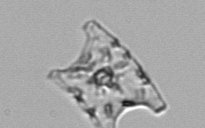
Label: Eucampia